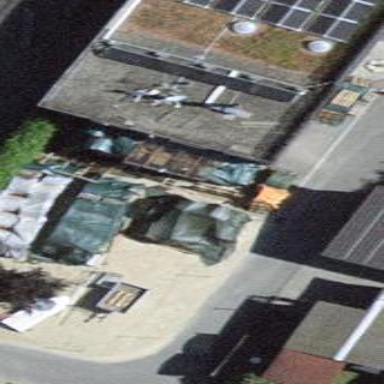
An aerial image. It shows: Building with toilets.